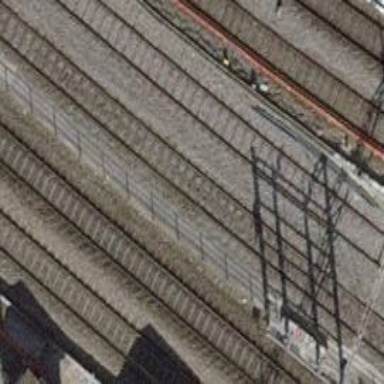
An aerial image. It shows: Railway siding with one electrified track and contact line for powering the train.